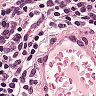
Metastatic tissue present: no